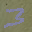
Label: 3